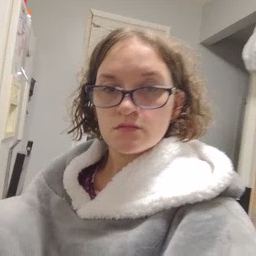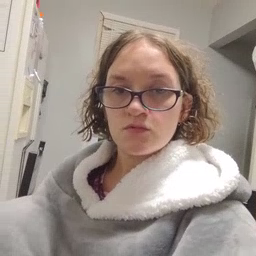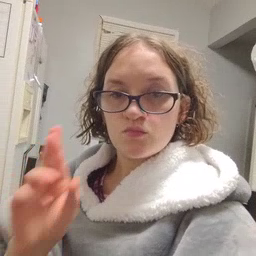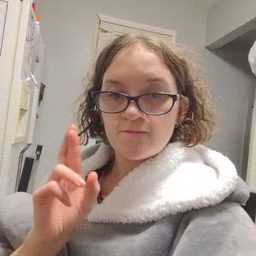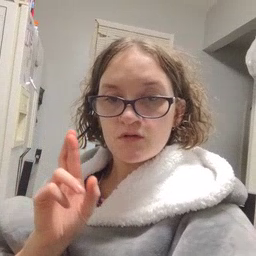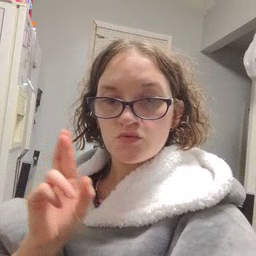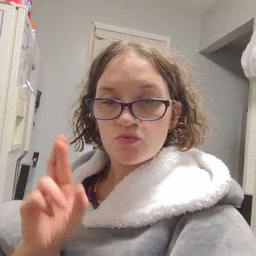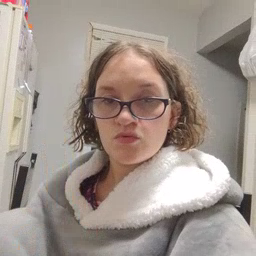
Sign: refrigerator